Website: bh-photo
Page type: receipt
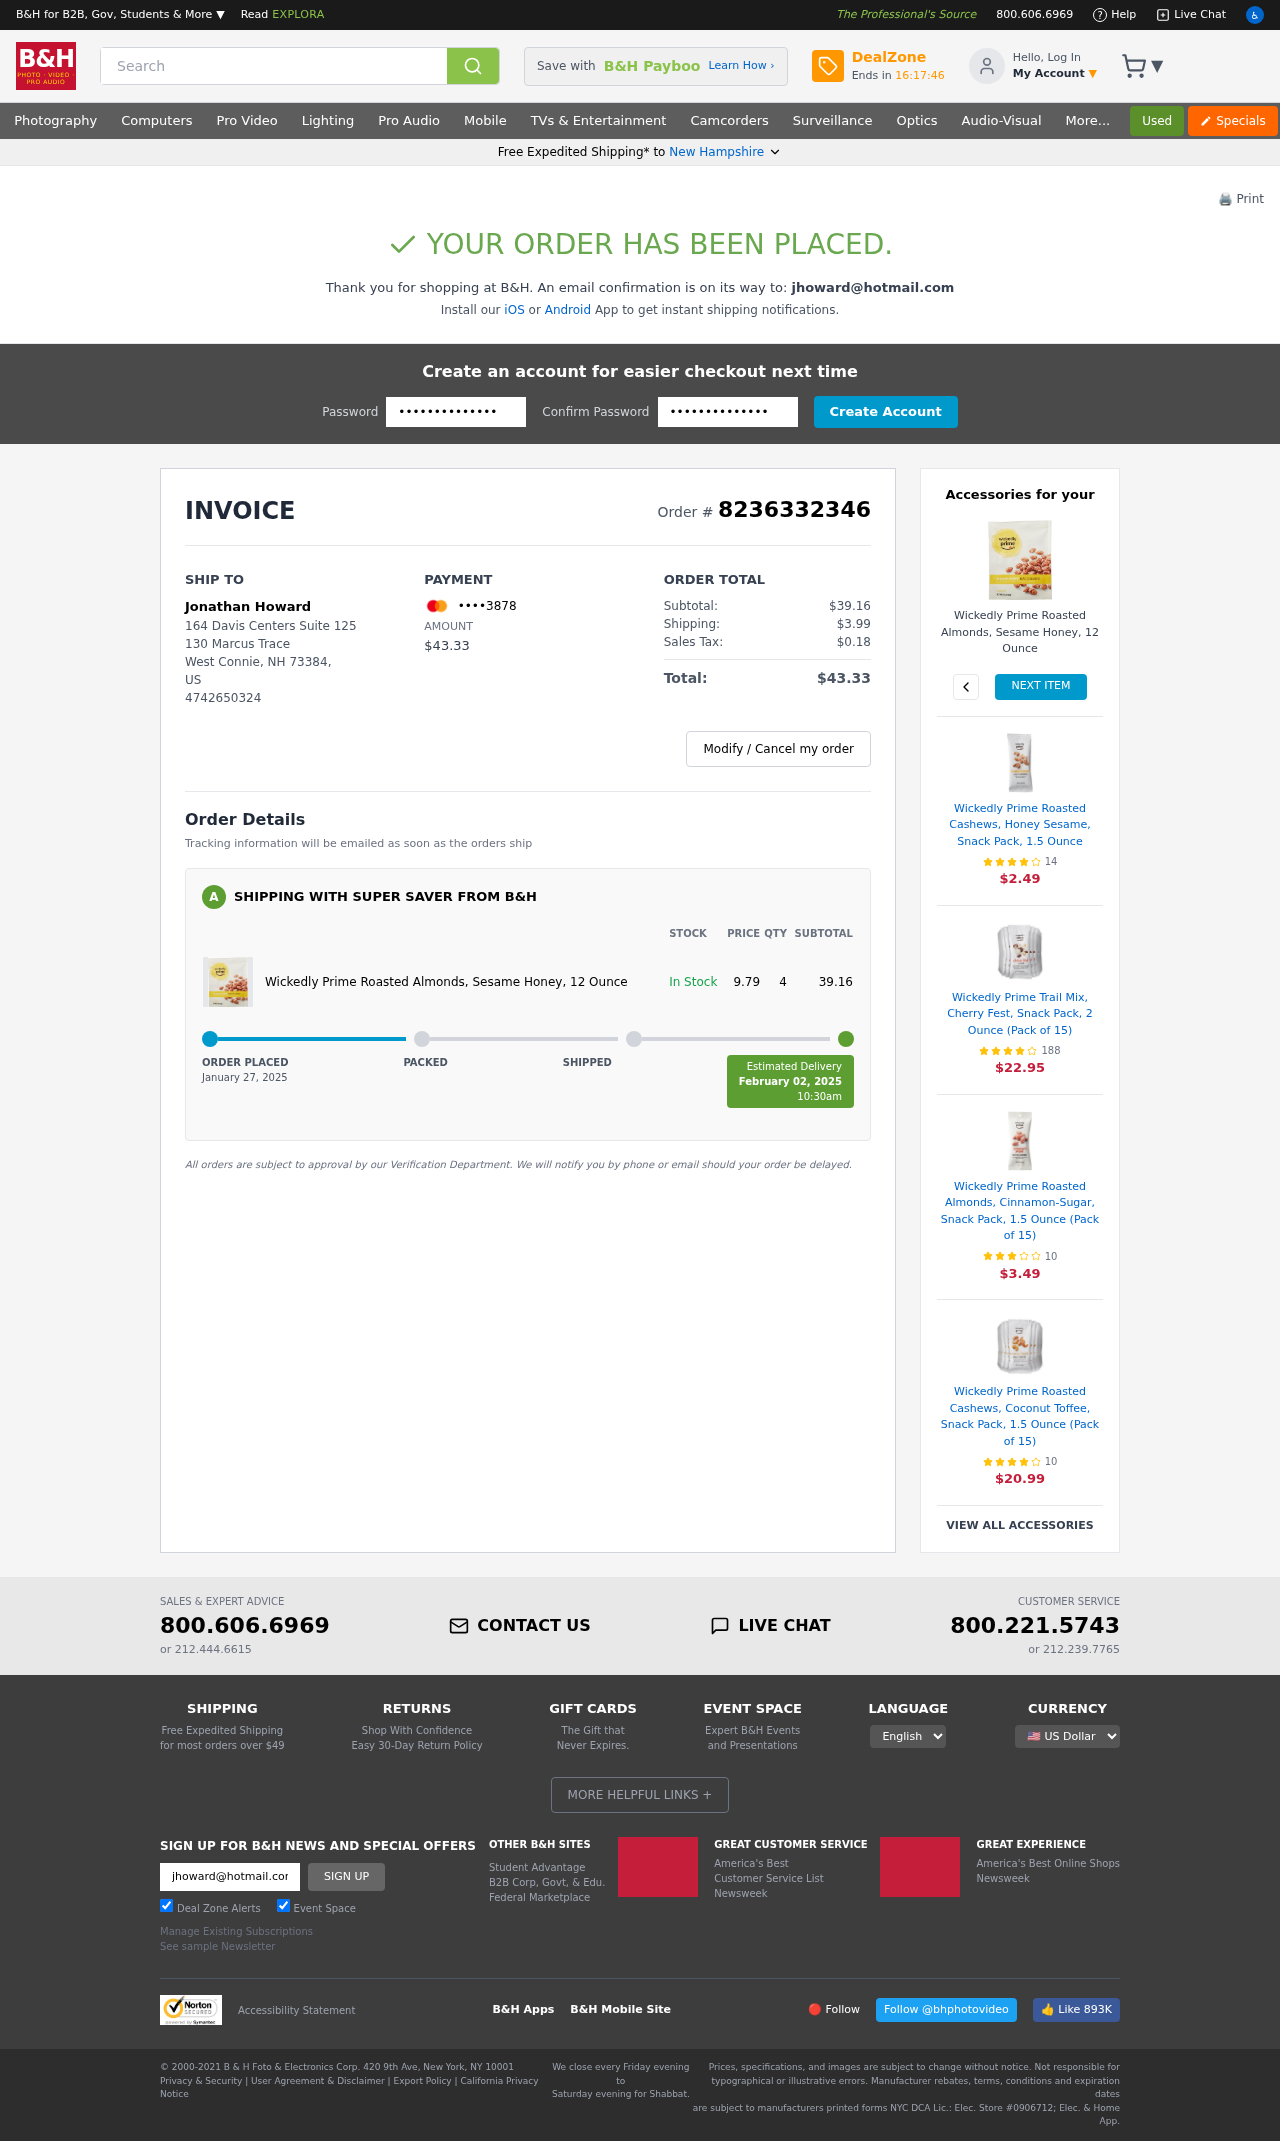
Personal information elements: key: PII_CARD_LAST4
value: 3878
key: PII_CITY
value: West Connie
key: PII_EMAIL
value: jhoward@hotmail.com
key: PII_FULLNAME
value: Jonathan Howard
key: PII_PHONE
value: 4742650324
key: PII_POSTCODE
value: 73384
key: PII_STATE
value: New Hampshire
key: PII_STATE_ABBR
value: NH
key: PII_STREET
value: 164 Davis Centers Suite 125
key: PII_STREET2
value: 130 Marcus Trace
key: PII_COUNTRY_CODE
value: US
Product elements: key: PRODUCT1_NAME
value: Wickedly Prime Roasted Almonds, Sesame Honey, 12 Ounce
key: PRODUCT1_PRICE
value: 9.79
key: PRODUCT1_QUANTITY
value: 4
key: PRODUCT1_NAME2
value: Wickedly Prime Roasted Almonds, Sesame Honey, 12 Ounce
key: PRODUCT2_NAME
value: Wickedly Prime Roasted Cashews, Honey Sesame, Snack Pack, 1.5 Ounce
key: PRODUCT2_NUM_RATINGS
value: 14
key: PRODUCT2_PRICE
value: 2.49
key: PRODUCT3_NAME
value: Wickedly Prime Trail Mix, Cherry Fest, Snack Pack, 2 Ounce (Pack of 15)
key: PRODUCT3_NUM_RATINGS
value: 188
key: PRODUCT3_PRICE
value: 22.95
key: PRODUCT4_NAME
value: Wickedly Prime Roasted Almonds, Cinnamon-Sugar, Snack Pack, 1.5 Ounce (Pack of 15)
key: PRODUCT4_NUM_RATINGS
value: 10
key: PRODUCT4_PRICE
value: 3.49
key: PRODUCT5_NAME
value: Wickedly Prime Roasted Cashews, Coconut Toffee, Snack Pack, 1.5 Ounce (Pack of 15)
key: PRODUCT5_NUM_RATINGS
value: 10
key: PRODUCT5_PRICE
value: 20.99
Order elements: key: ORDER_ID
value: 8236332346
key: ORDER_TOTAL
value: $43.33
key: ORDER_SUBTOTAL
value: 39.16
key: ORDER_SUBTOTAL
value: $39.16
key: ORDER_SHIPPING_COST
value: $3.99
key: ORDER_TAX
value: $0.18
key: ORDER_DATE
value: January 27, 2025
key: ORDER_DELIVERY_DATE
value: February 02, 2025
Search elements: key: HEADER_SEARCH
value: Search